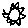
Label: sun